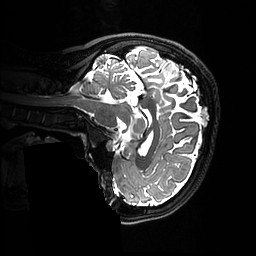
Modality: T2w
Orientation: sagittal
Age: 23
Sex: female
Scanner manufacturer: ge
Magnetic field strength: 3 T
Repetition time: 3.202 s
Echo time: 0.06725 s